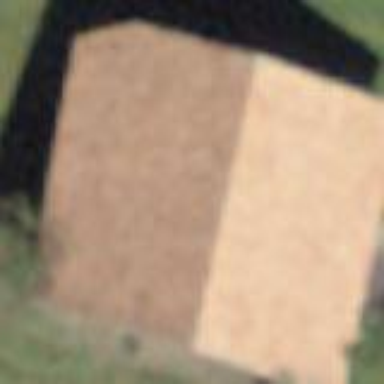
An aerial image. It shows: Barn.